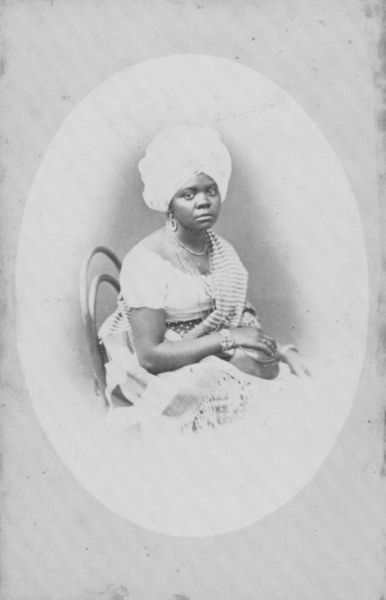
Titel: Frau aus Bahia
Künstler: Marc Ferrez
Standort: New York
Institution: Sammlung Hack Hoffenberg
Schlagwörter: dunkel, hand, haut, schatten, weiß, sitzen, ausschnitt, elegant, finger, frankreich, frau, grau, hell, hintergrund, hut, kleid, licht, mund, nase, ohrring, profil, schmuck, schwarz, stuhl, blick, dame, tuch, alt, arm, arme, bluse, rahmen, bild, bildnis, hals, hände, portrait, porträt, rückenlehne, gewand, pose, sitzend, tücher, decke, ohrringe, en face, frontal, kontrast, perlen, prinzessin, traurig, oval, maus, kopfbedeckung, lehne, haltung, studie, afrika, kette, amerika, gefaltet, kopftuch, ernst, stuhllehne, uhr, nachdenklich, perlenkette, ring, stola, halskette, exotik, foto, fotografie, photographie, afrikanerin, neger, schwarze, nische, stolz, medaillon, schwarz-weiss, ketten, tasche, photo, tracht, stul, armband, armreif, armreifen, halbprofil, handtasche, amulett, dunkelhäutig, sklave, sklavin, usa, turban, kolonie, tradition, unglücklich, scmuck, schwarz/weiss, südamerika, arbeiterin, eingeborene, kuba, fremd, klaid, daguerre, traditionell, einwanderer, negerin, posträt, afroamerikaner, afroamerikanerin, amerikanerin, armreif7, blick7, en fac, gedankenvoll, immigrant, nanny, negro, oringe, perlweiss, türban, 19. jh, wer weiß, südamerikanerin, hkette, traitpor